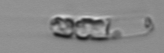
Label: Guinardia_striata